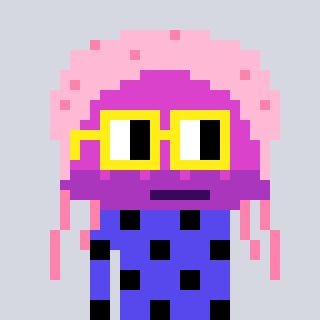
a pixel art character with square yellow glasses, a jellyfish-shaped head and a computerblue-colored body on a cool background